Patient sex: M
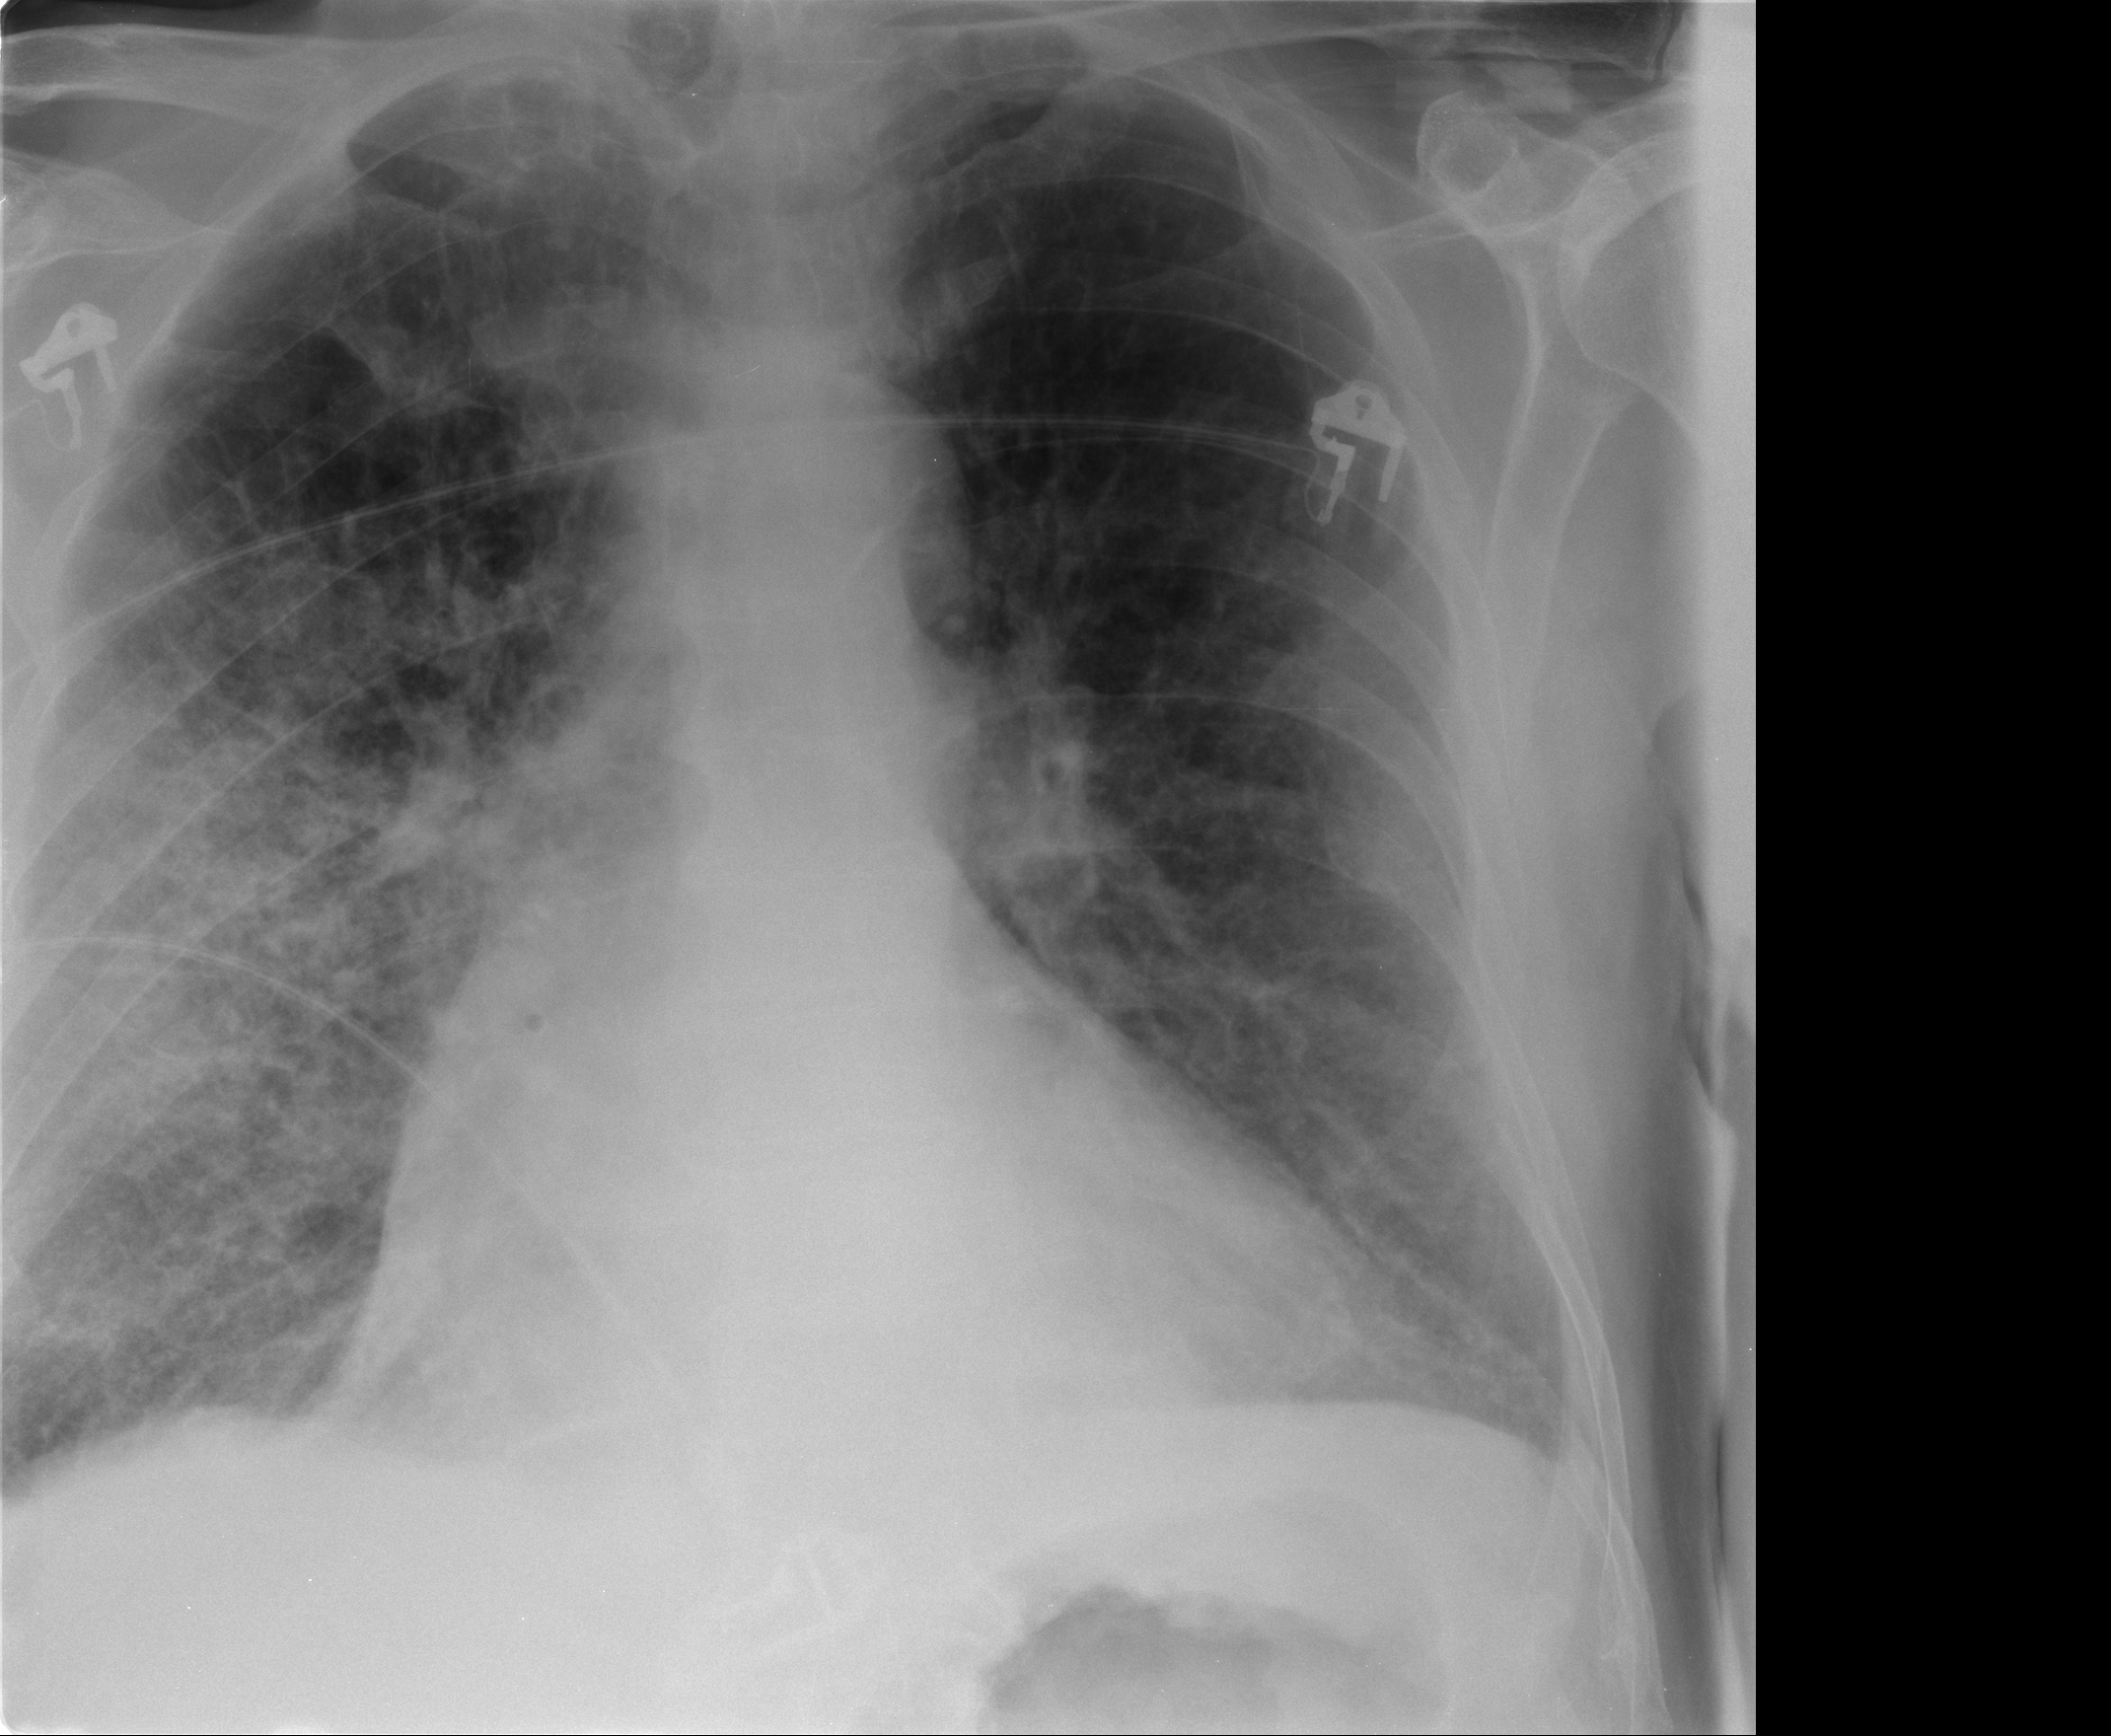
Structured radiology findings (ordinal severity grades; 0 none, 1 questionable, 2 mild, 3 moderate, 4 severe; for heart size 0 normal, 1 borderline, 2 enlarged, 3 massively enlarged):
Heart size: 2
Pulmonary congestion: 1
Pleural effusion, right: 2
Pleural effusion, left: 1
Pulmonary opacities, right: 3
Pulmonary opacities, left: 0
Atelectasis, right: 2
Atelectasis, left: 0